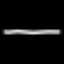
Label: line